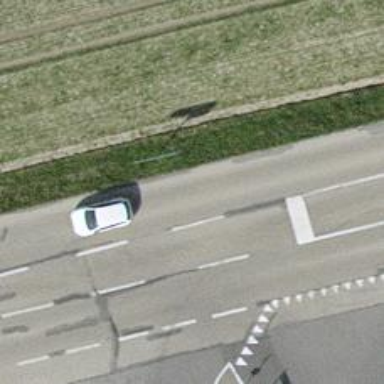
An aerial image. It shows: Secondary road.